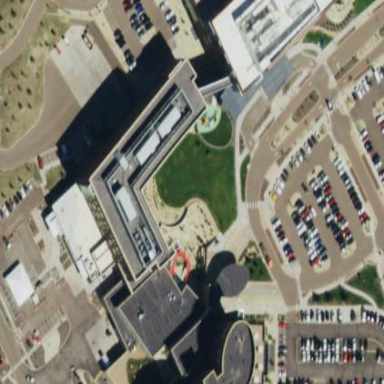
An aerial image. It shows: Hospital building.